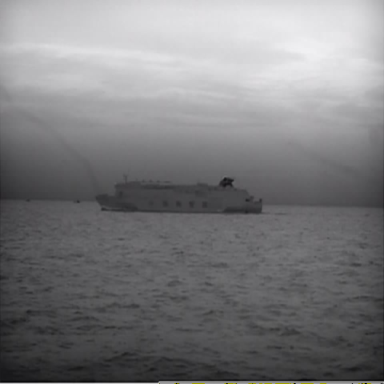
There is a container_ship in the infrared image.